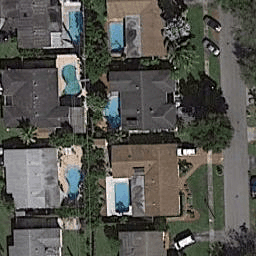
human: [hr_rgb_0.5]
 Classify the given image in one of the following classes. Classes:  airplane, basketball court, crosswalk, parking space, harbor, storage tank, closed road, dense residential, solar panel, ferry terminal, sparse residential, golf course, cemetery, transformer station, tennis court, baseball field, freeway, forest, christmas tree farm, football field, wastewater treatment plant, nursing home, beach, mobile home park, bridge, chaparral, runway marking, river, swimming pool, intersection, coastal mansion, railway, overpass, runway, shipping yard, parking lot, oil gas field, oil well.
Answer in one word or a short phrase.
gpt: dense residential